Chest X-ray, AP view. Patient: 68 years old, sex F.
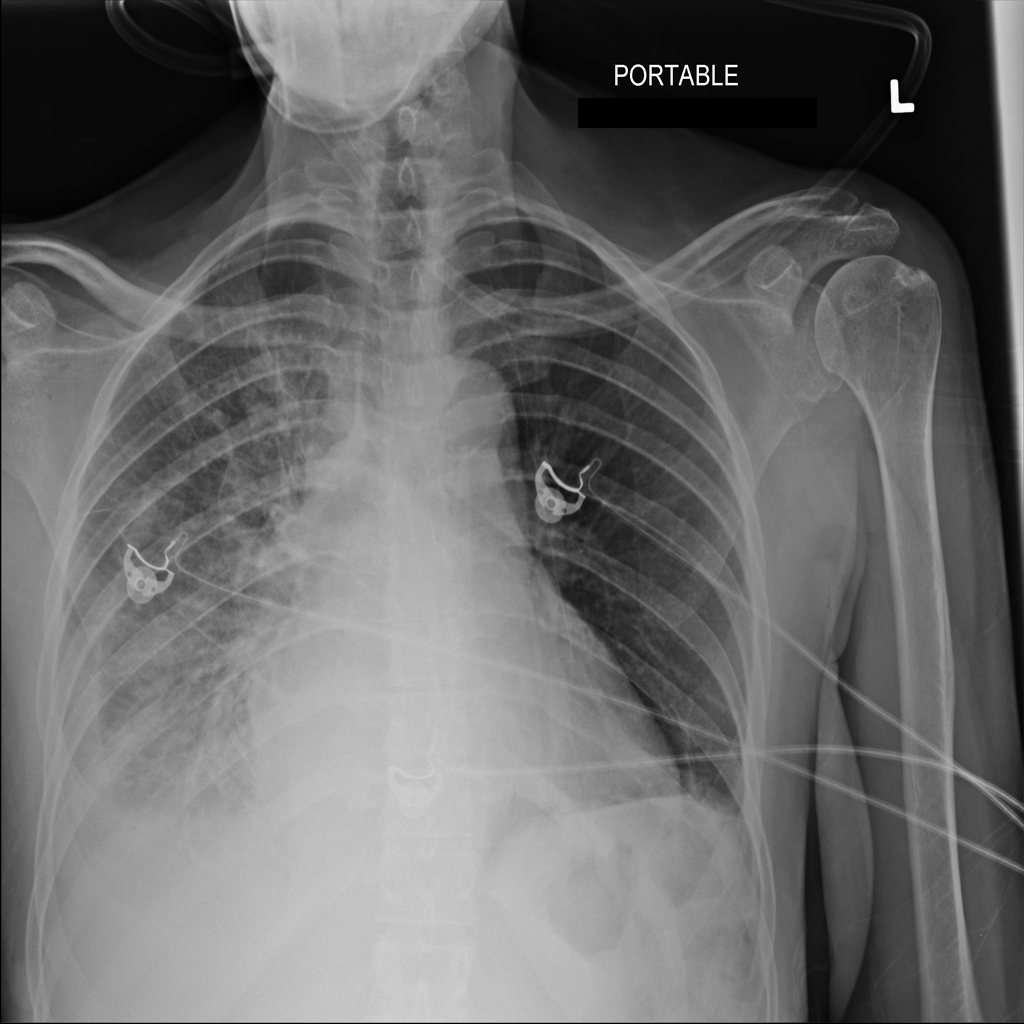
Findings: Effusion, Infiltration